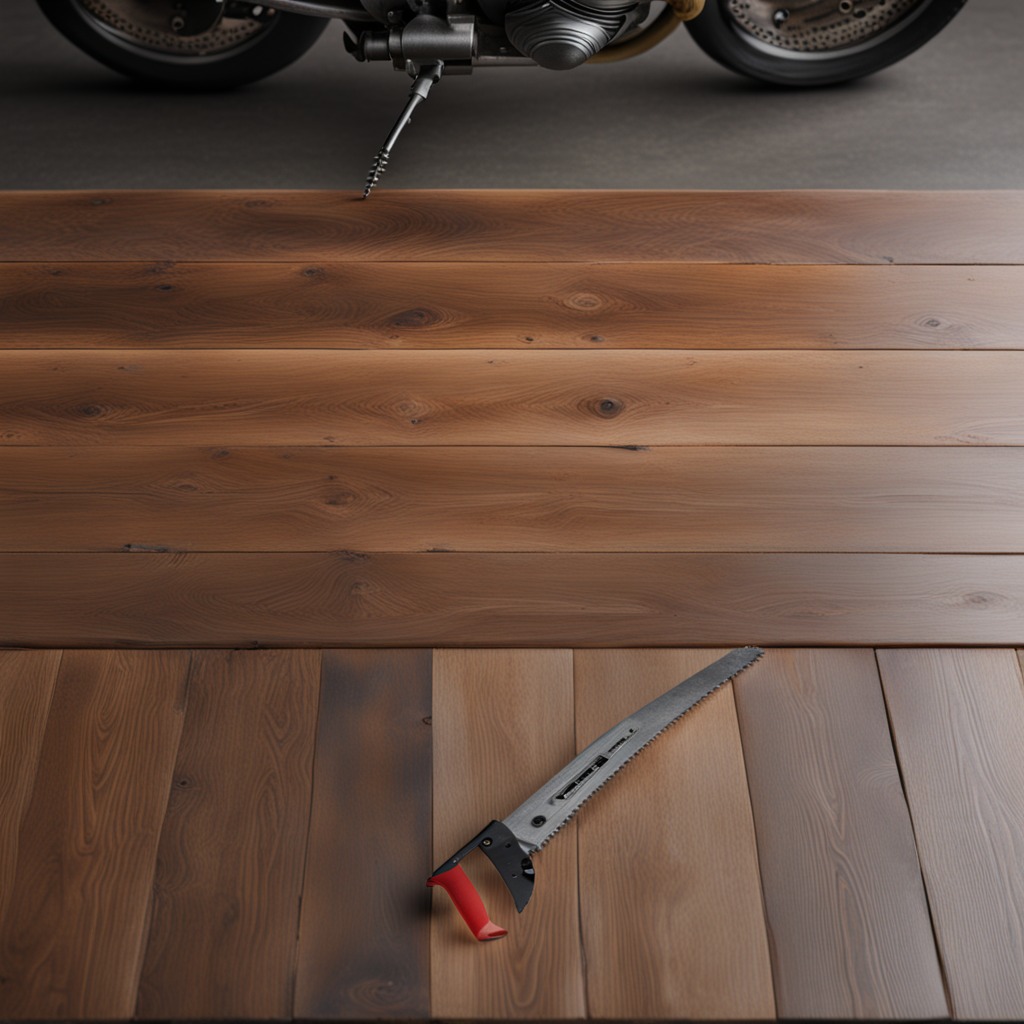
A handheld metal saw is lying on the wooden table in the vintage motorcycle garage.